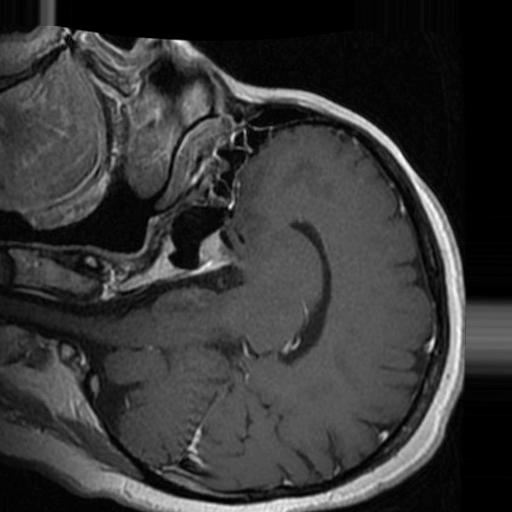
Label: brain_tumor